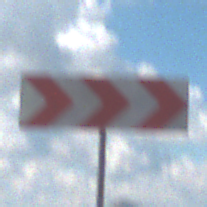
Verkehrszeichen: RichtungstafelnInKurvenGrossLinks
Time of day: Midday
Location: Outdoor (Nature)
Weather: PartlyCloudy
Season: NotSpecified
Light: Natural